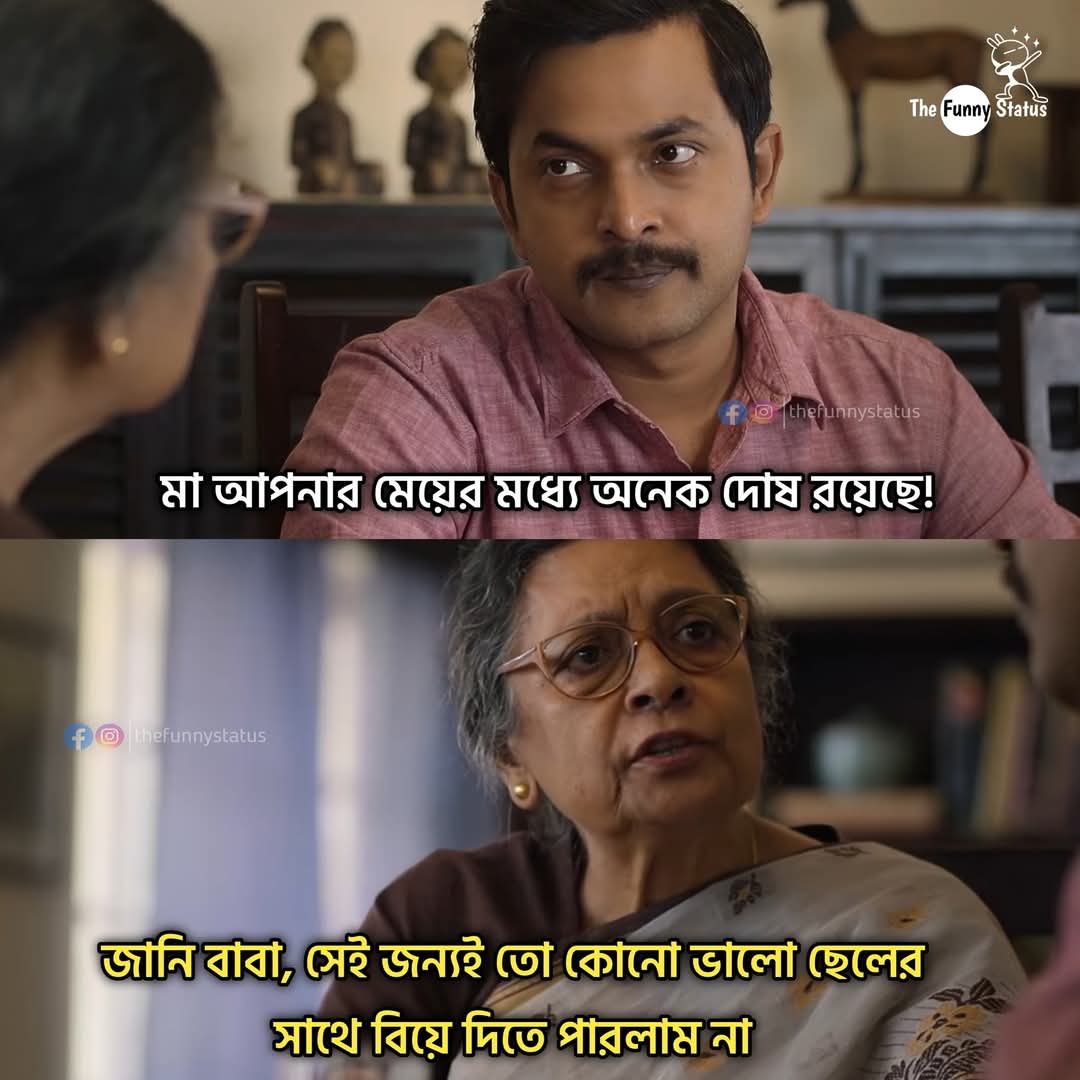
Text: মা আপনার মেয়ের মধ্যে অনেক দোষ রয়েছে!
জানি বাবা, সেই জন্যই তো কোনো ভালো ছেলের সাথে বিয়ে দিতে পারলাম না
Label: Non Hate